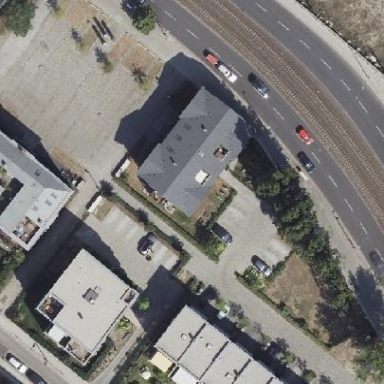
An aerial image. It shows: Gabled roof apartments building.